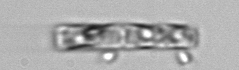
Label: Guinardia_delicatula